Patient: sex M, age 65
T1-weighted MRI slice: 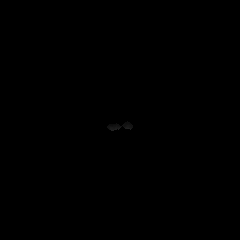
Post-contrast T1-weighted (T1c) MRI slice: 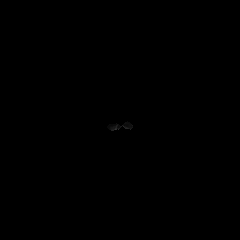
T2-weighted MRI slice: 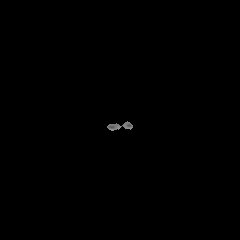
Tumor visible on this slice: no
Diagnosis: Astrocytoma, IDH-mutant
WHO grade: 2